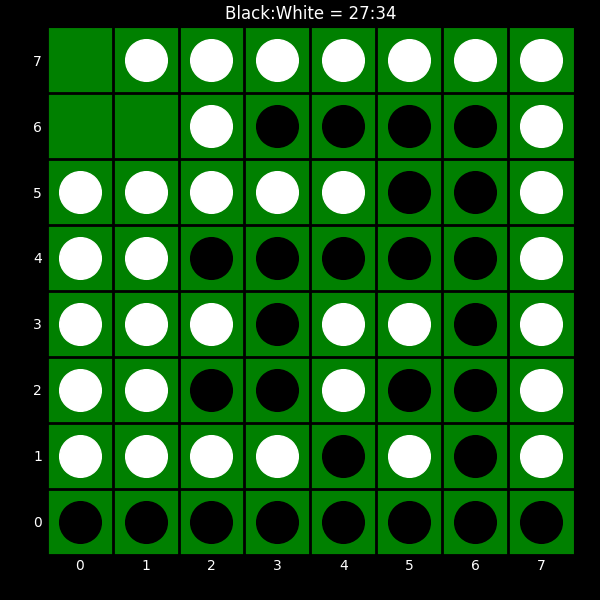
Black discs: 27
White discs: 34